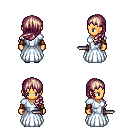
a pixel art fantasy rpg character, female body template, human, tanned skin, underdress, magenta pants, white blonde left-swept hairstyle, leather bracers, gray slippers, dagger, four views (front, back, left, right), 2x2 character sprite sheet, small pixel art, hard edges, no anti-aliasing